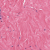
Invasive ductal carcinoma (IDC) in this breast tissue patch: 0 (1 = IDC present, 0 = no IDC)